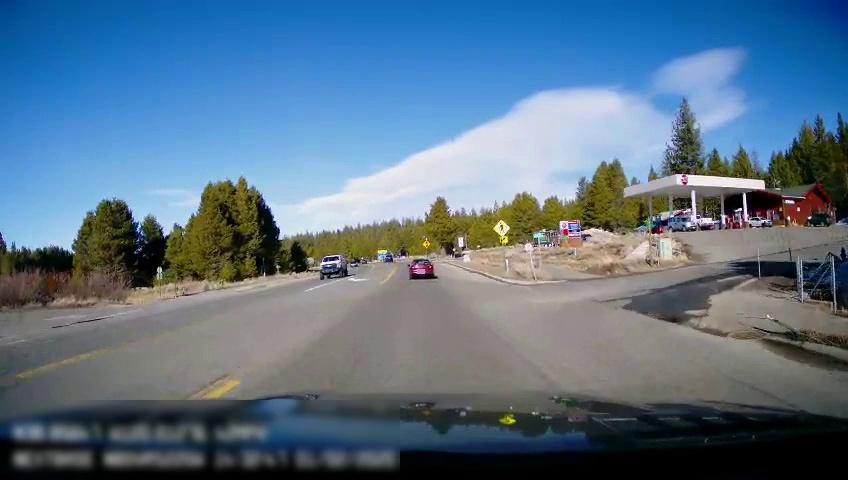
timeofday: Day
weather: Sunny
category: Drivable Space
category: Vehicles | Car
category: Vehicles | SUV
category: Vehicles | Truck
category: Vehicles | Truck
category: Vehicles | SUV
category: Vehicles | Truck
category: Vehicles | SUV
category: Lanes | Current Lane
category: Lanes | Opposite Lane
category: Lanes | Opposite Lane
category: Lanes | Opposite Lane
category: Traffic | Signs
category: Traffic | Signs
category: Traffic | Signs